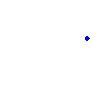
Particle: pion